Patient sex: M
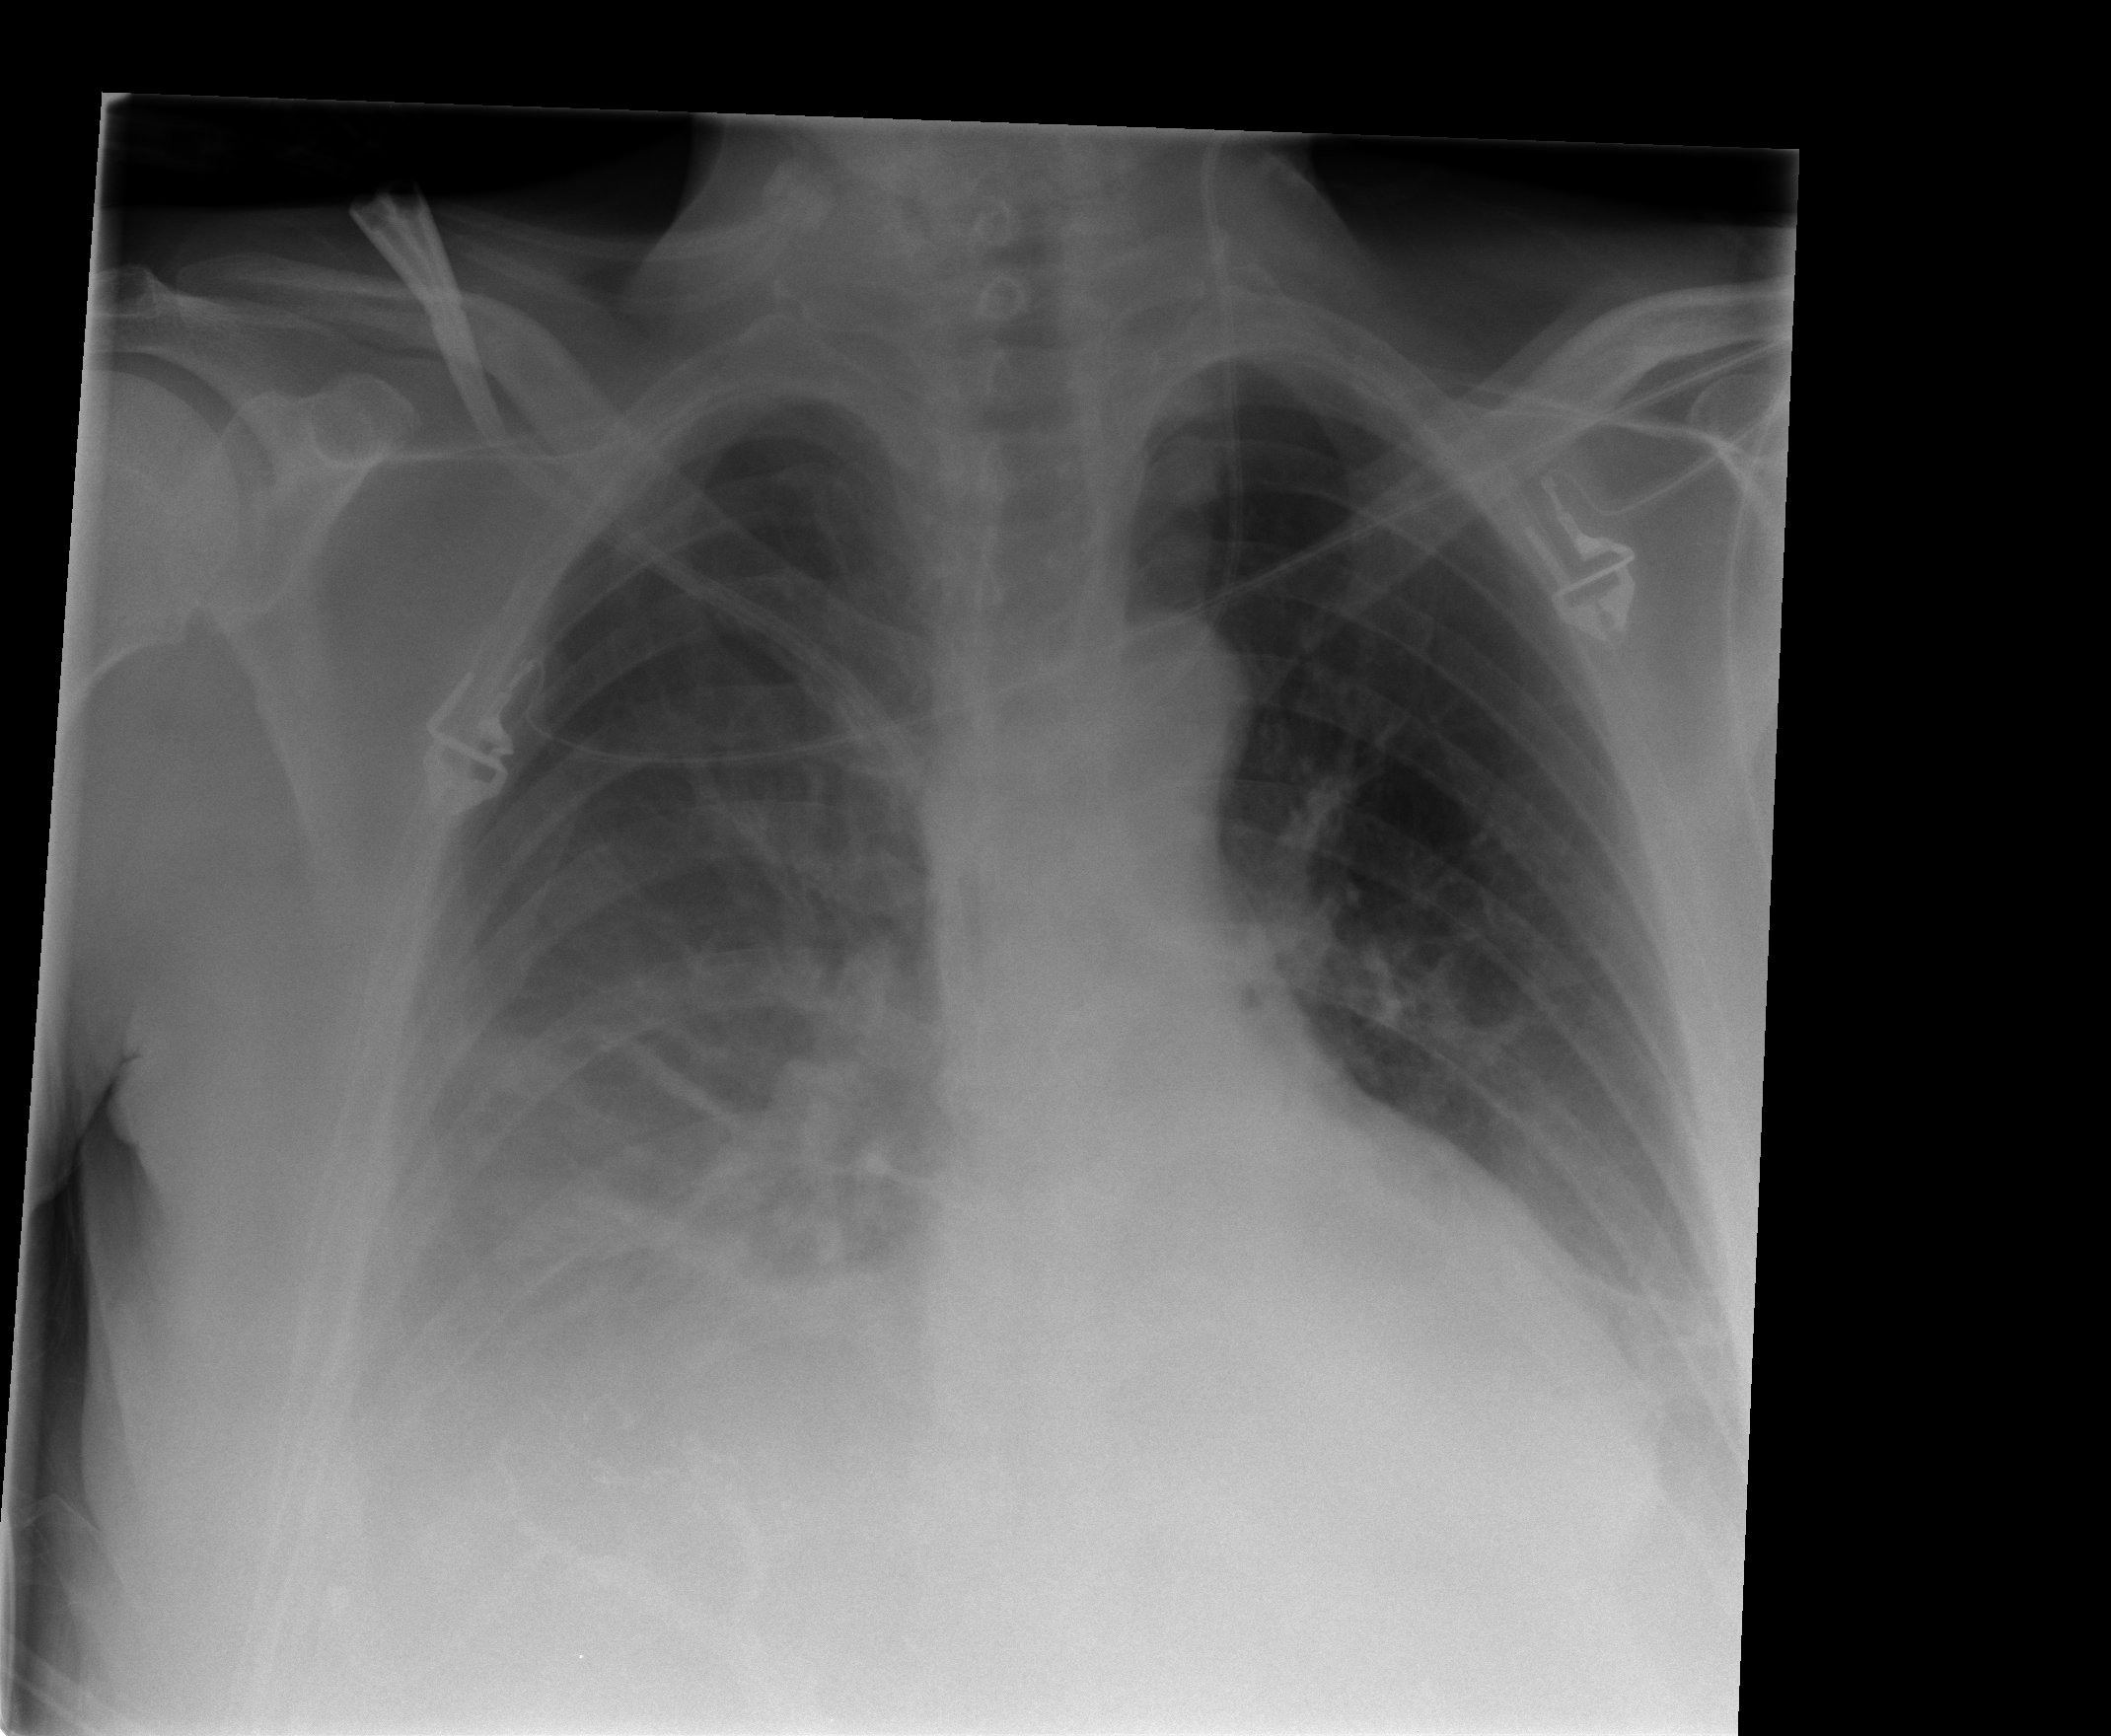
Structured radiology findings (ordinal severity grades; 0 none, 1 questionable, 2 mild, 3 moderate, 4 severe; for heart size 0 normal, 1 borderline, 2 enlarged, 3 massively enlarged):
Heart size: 2
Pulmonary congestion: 0
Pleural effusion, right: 2
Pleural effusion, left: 2
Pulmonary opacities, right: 0
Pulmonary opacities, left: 0
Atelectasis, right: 2
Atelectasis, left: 0